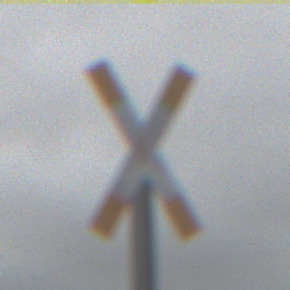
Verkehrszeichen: Andreaskreuz
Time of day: Midday
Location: Outdoor (Nature)
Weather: Overcast
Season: NotSpecified
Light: Natural